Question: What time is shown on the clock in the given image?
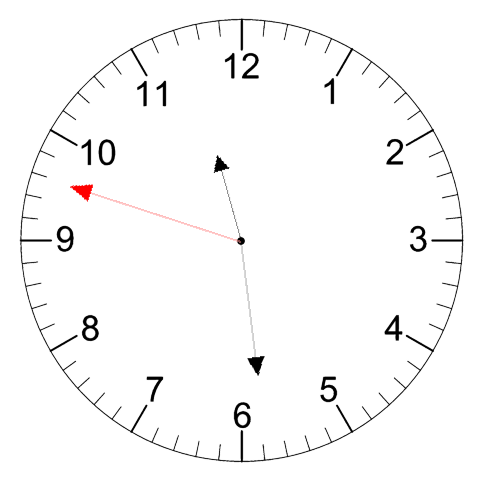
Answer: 11:28:48